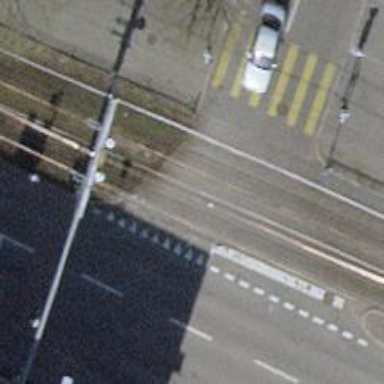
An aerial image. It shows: Tram level crossing on railway.